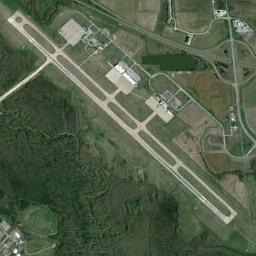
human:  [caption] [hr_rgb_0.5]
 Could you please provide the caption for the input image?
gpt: There is an airport between many trees and the field .

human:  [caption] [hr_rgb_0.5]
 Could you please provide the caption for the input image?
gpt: The lawn is divided into many rectangular areas by runways .

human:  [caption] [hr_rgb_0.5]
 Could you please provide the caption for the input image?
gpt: An airport with two parallel runways and open areas on the farmland and some roads through the farmland .

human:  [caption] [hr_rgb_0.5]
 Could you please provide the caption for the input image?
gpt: A complex airport with many runways and buildings is surrounded by a green farmland and forest .

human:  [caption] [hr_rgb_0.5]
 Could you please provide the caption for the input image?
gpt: Two straight roads at the airport .